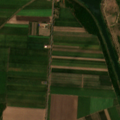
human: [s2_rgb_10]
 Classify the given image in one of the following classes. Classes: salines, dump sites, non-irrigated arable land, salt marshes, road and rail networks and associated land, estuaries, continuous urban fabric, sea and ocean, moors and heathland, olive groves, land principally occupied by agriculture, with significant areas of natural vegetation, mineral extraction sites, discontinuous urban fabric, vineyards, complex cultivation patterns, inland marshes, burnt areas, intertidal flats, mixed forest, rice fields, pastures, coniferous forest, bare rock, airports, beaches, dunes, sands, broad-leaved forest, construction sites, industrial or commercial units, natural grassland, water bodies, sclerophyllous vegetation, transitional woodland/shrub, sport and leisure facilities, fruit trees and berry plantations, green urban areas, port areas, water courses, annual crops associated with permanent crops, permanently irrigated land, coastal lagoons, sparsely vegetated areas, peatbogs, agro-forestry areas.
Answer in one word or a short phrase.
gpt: non-irrigated arable land, water courses